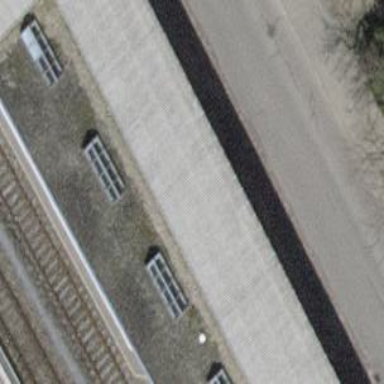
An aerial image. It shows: Black bench.